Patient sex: F
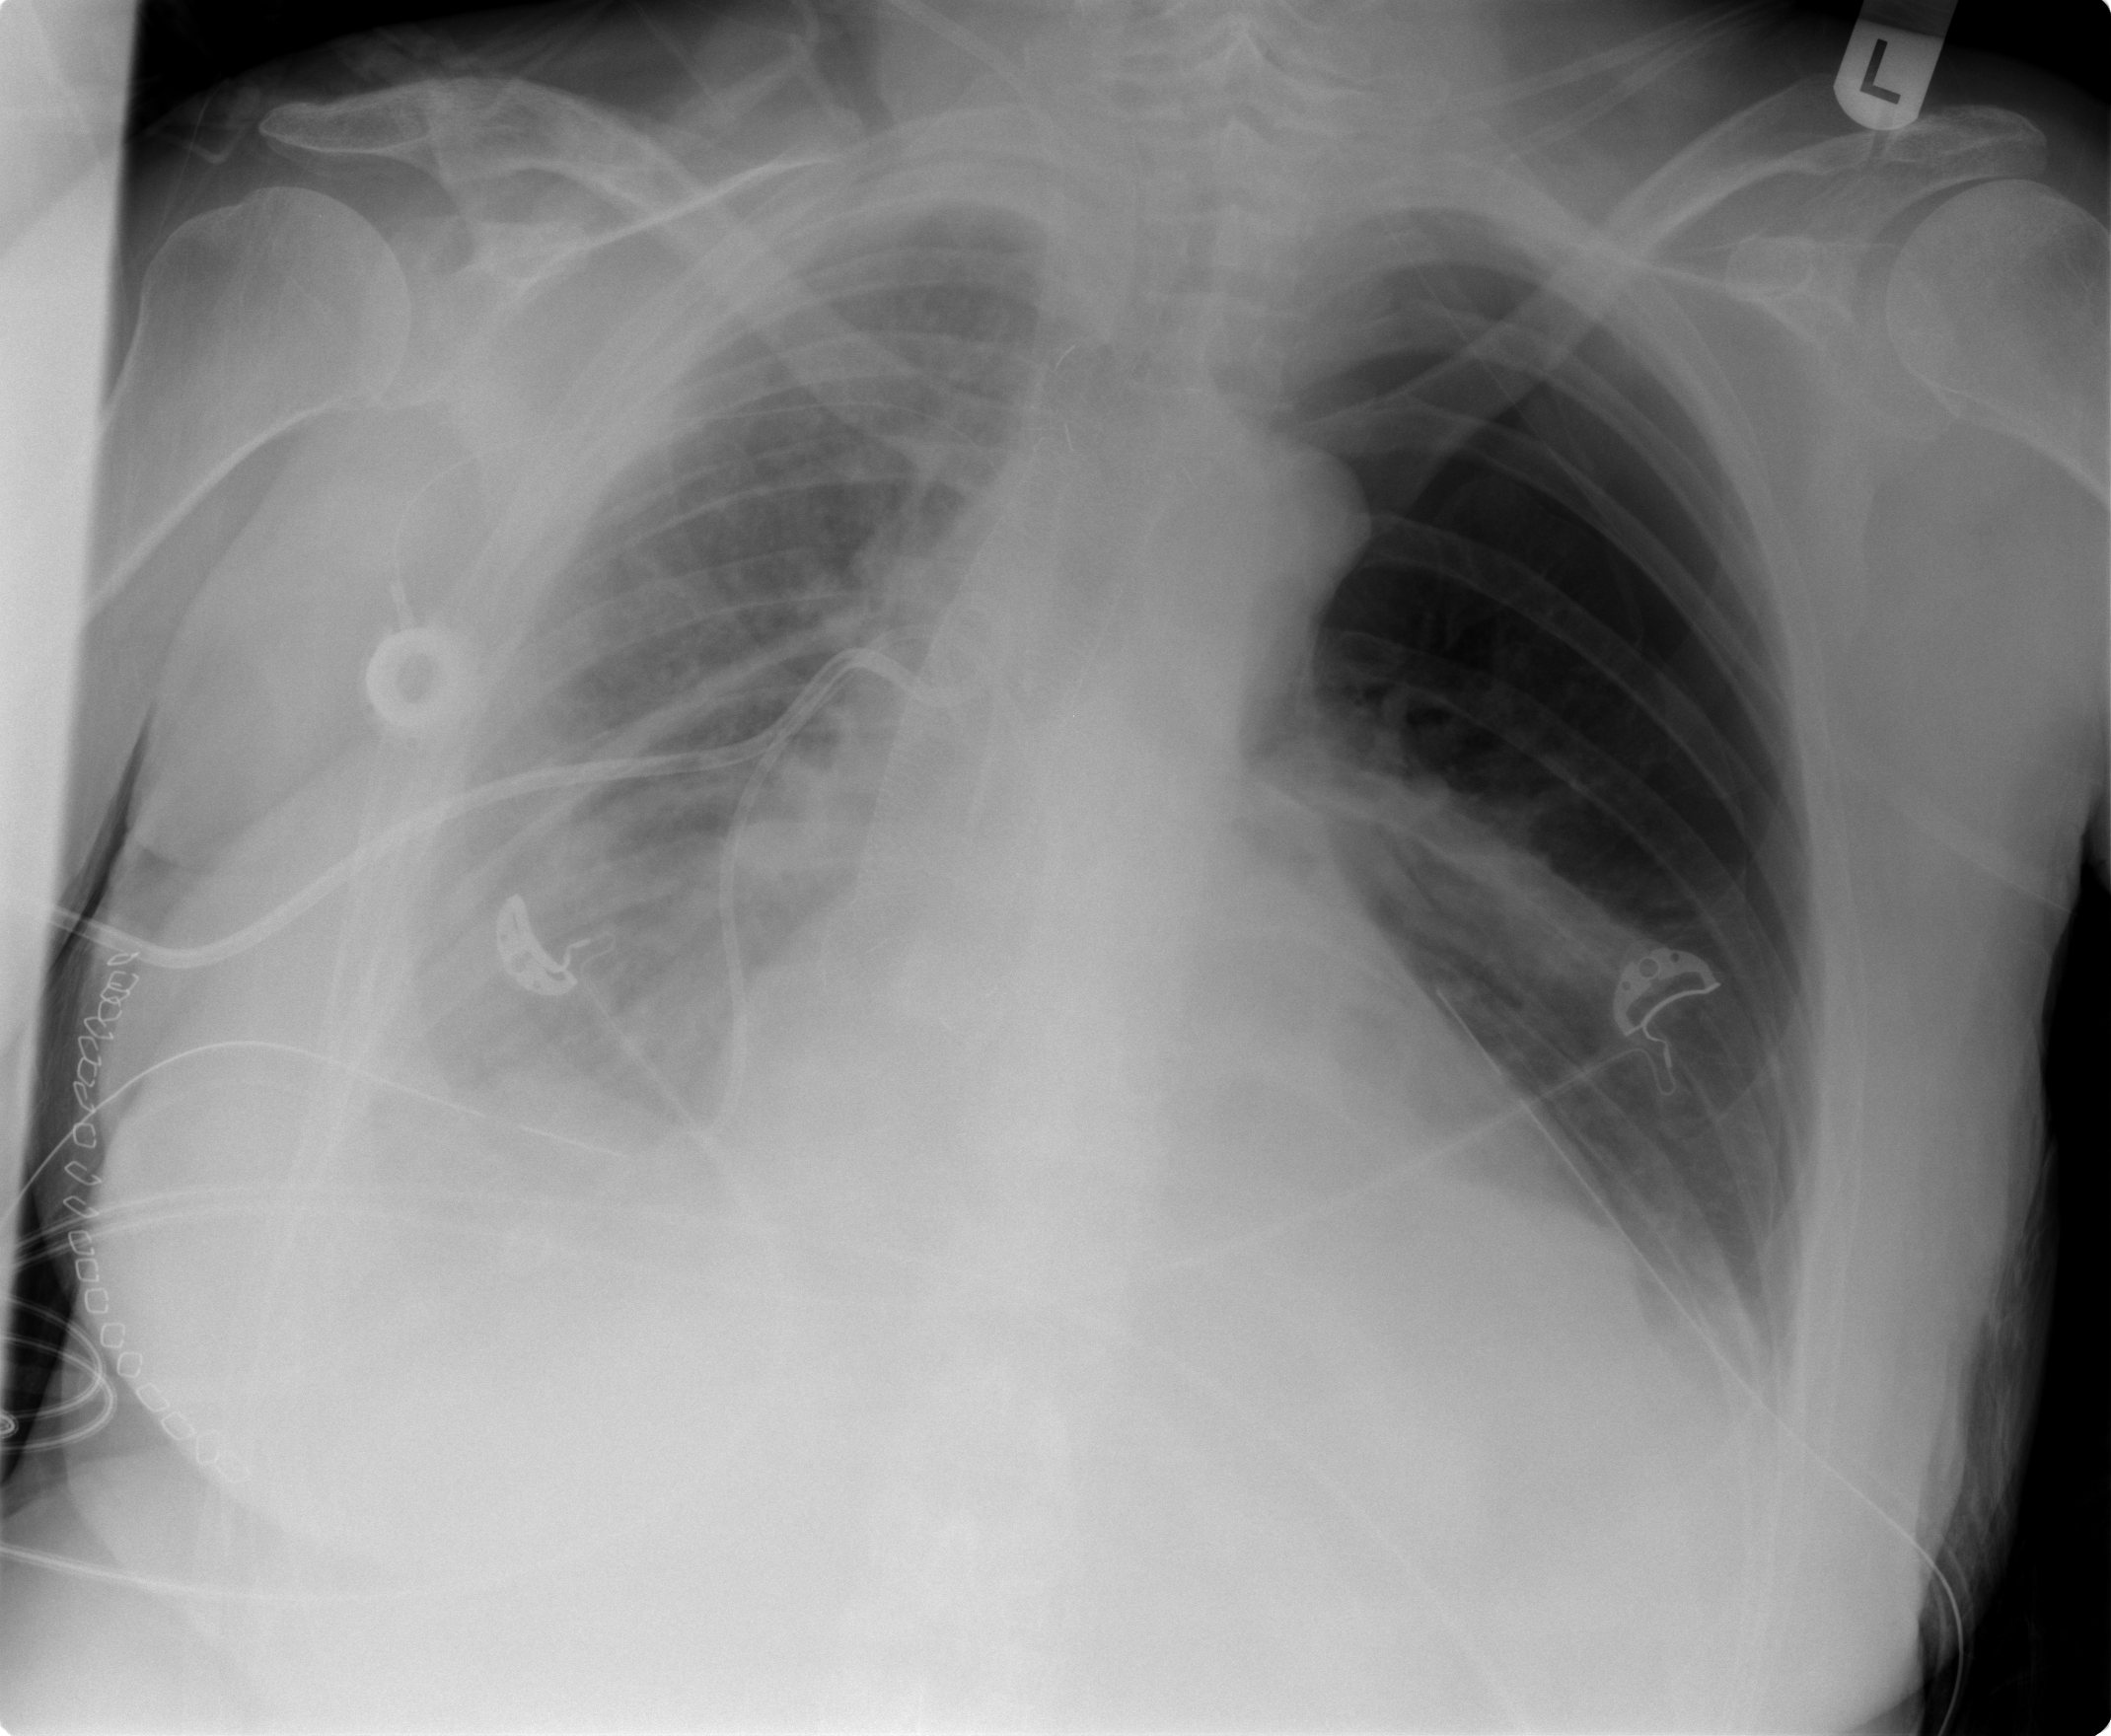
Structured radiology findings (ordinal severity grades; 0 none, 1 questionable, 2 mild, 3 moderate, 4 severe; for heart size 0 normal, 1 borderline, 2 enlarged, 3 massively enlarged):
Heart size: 2
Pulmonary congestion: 0
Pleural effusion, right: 2
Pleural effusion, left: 1
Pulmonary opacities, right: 0
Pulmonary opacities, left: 0
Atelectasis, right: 3
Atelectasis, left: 0